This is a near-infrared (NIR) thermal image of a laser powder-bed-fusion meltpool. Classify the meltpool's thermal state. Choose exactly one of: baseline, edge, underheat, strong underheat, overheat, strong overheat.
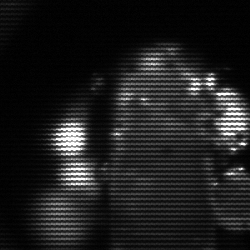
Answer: strong underheat